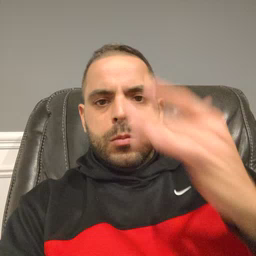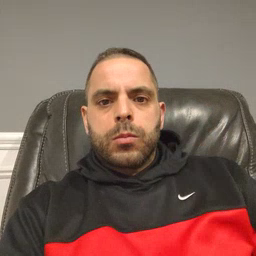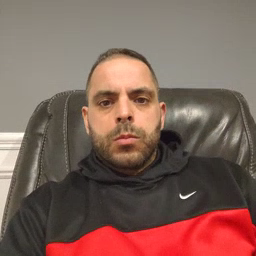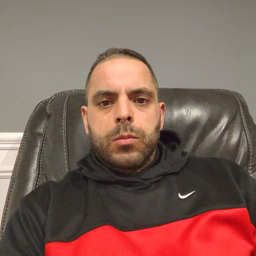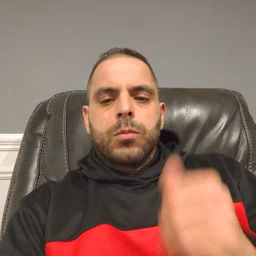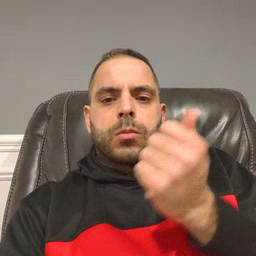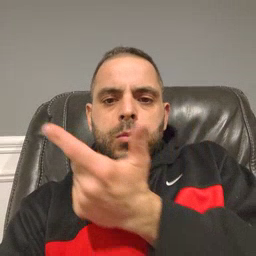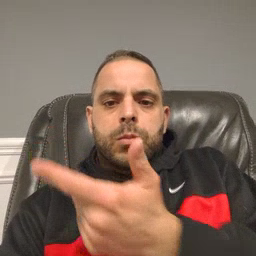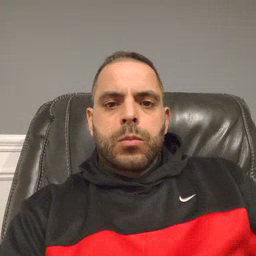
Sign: all